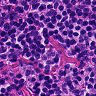
Metastatic tissue present: no